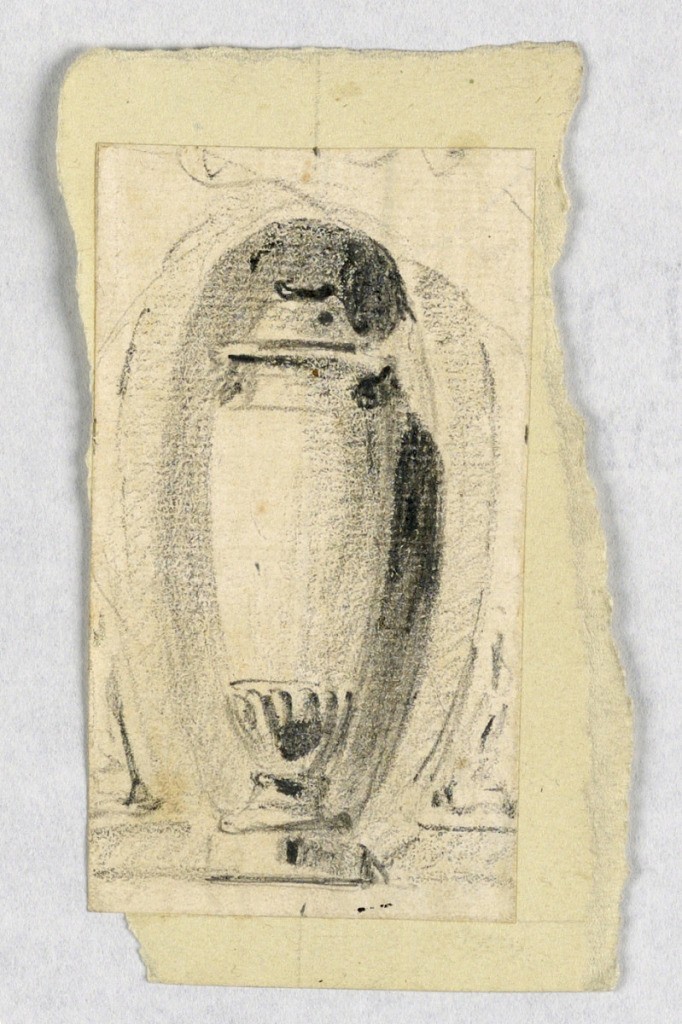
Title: Urn in front of a niche
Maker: Giuseppe Barberi, Italian, 1746–1809
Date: ca. 1775
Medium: Black crayon on paper.
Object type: Drawing
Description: With a cover above the projecting rim.  The lower part of the body is fluted.